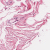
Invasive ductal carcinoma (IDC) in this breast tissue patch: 0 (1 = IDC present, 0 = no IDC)